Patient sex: M
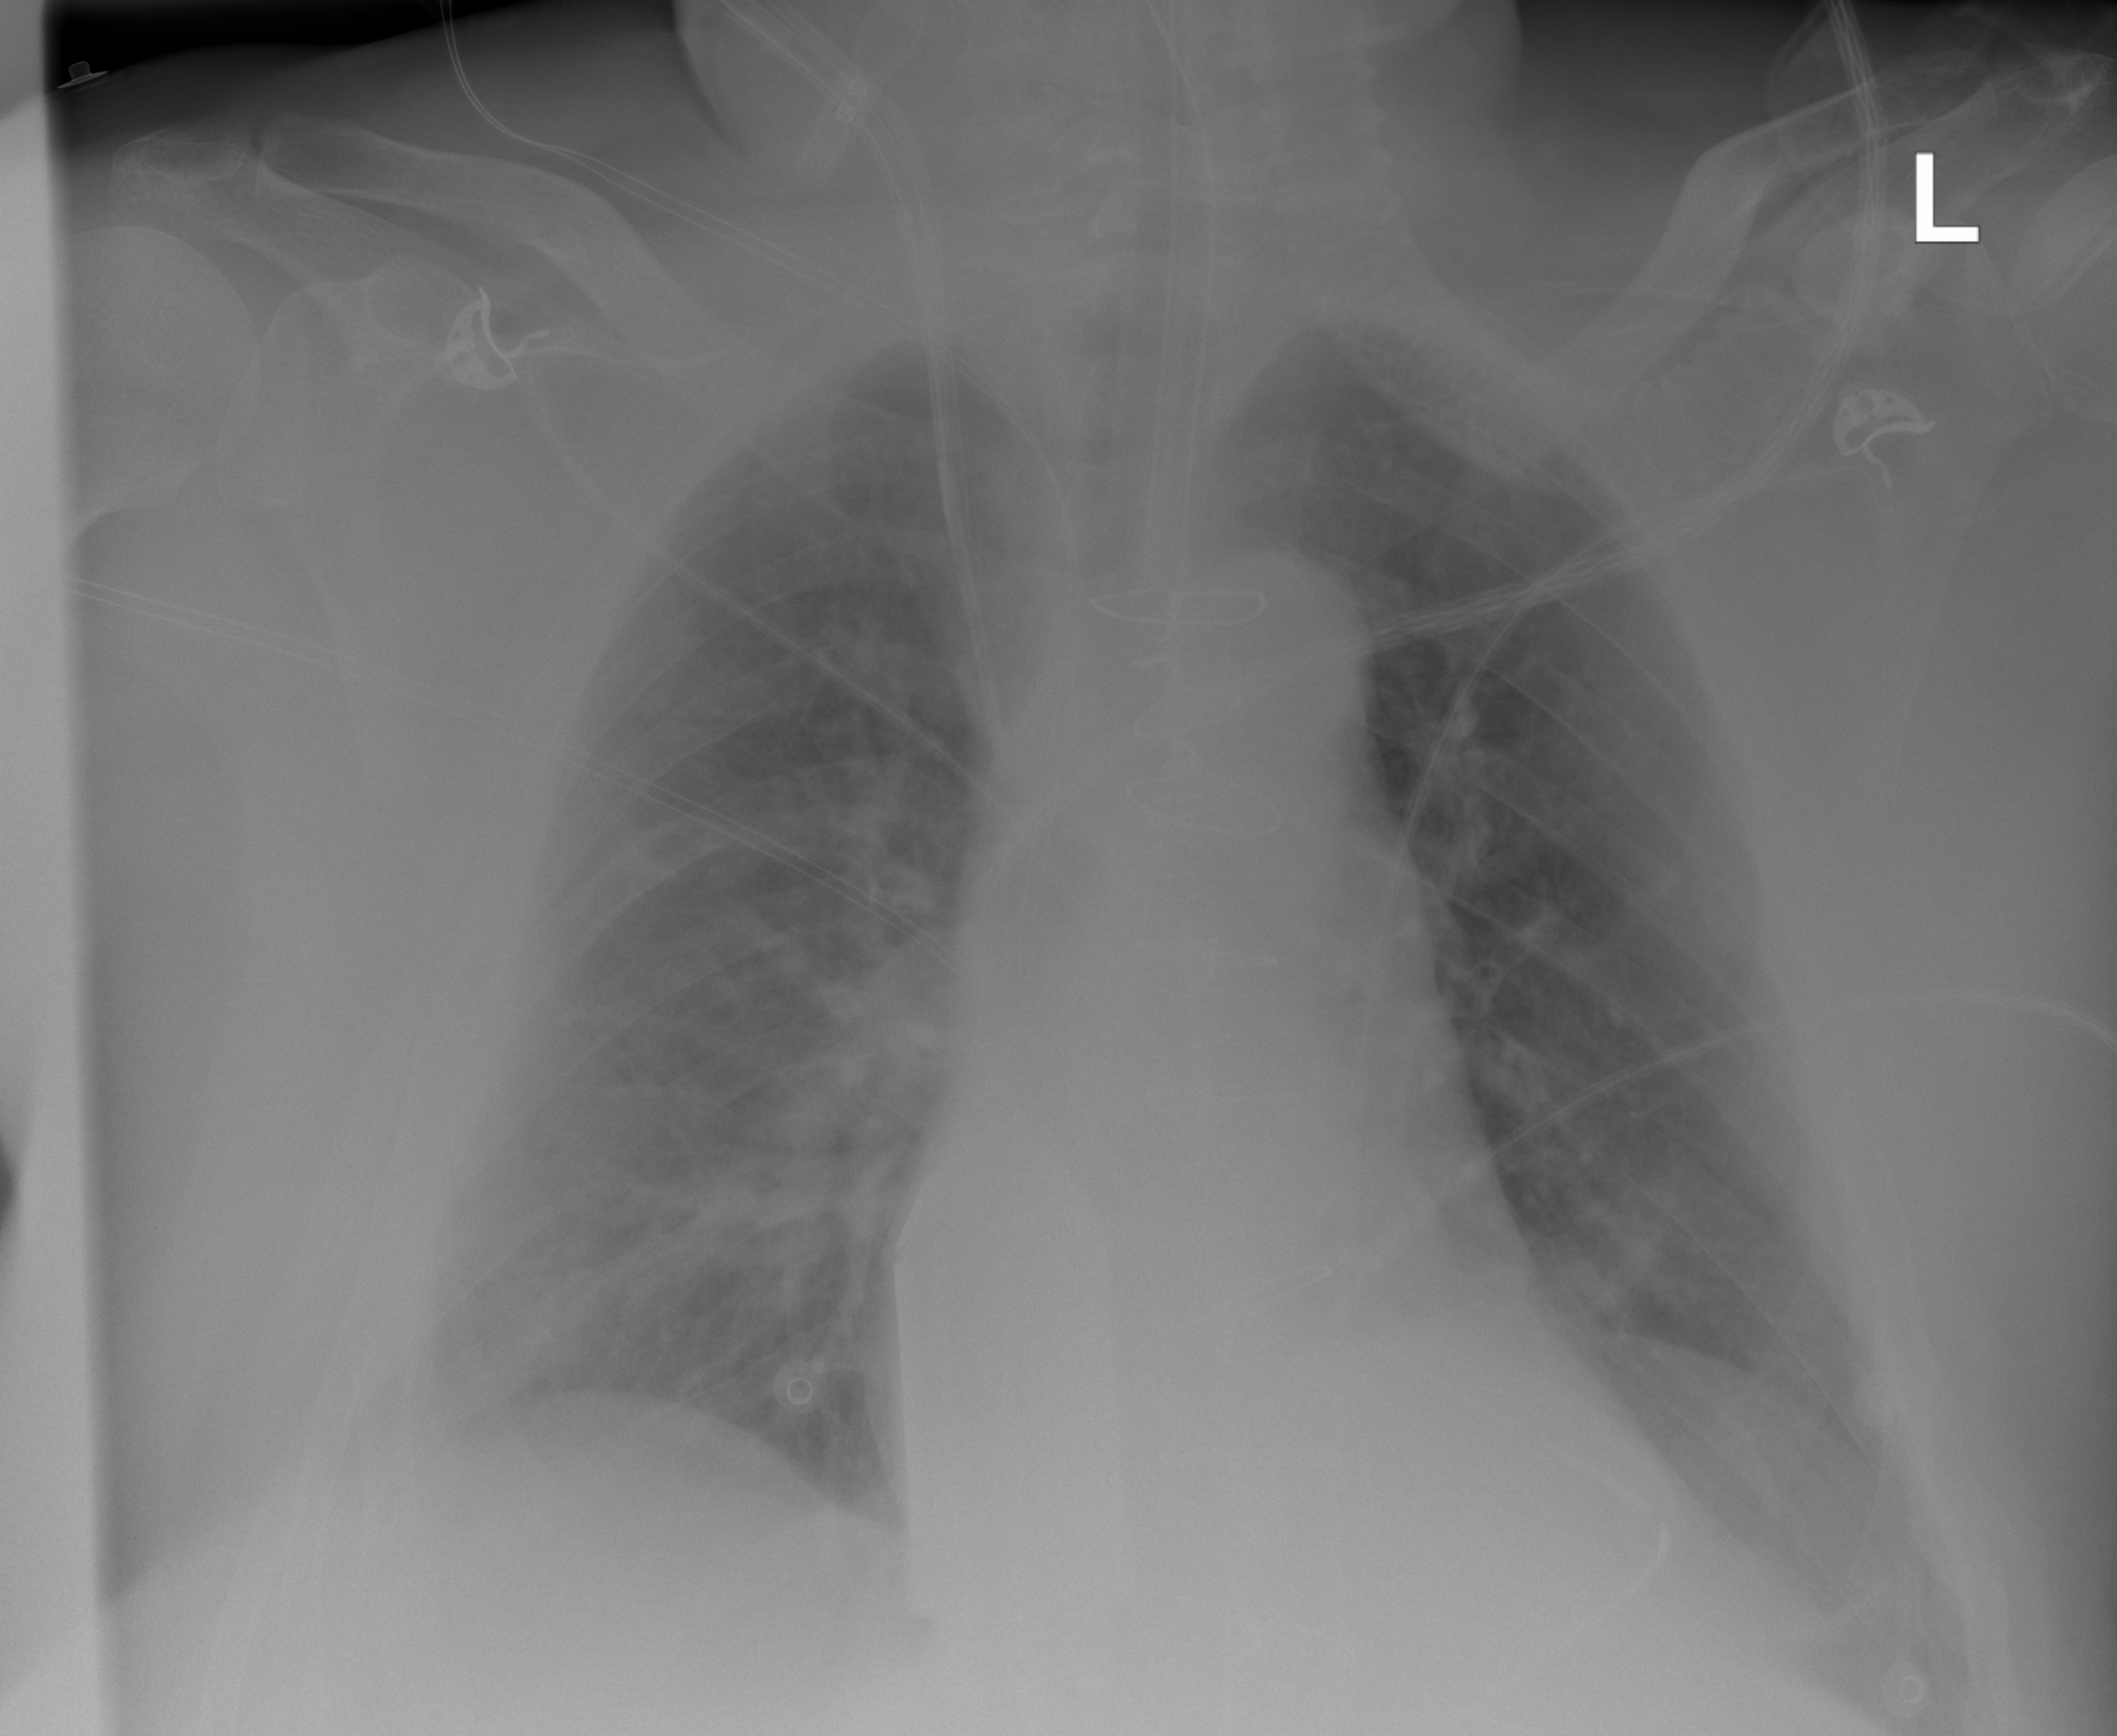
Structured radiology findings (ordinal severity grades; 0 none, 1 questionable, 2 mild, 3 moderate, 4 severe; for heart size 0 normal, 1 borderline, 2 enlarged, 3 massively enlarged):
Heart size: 1
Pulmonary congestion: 1
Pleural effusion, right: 2
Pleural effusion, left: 2
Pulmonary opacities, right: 1
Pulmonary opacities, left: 0
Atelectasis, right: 0
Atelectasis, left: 1